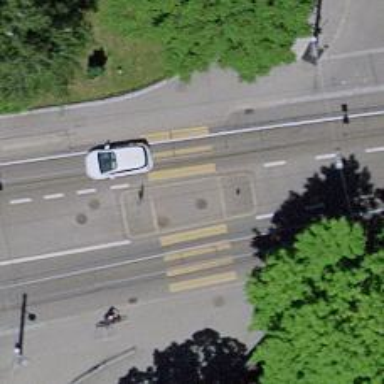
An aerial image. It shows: Kerb serving as barrier.